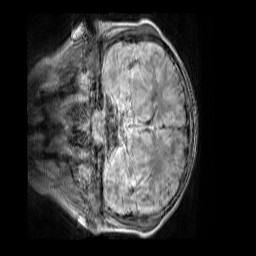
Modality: FLAIR
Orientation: coronal
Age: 11
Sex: male
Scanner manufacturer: siemens
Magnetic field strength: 3 T
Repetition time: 5 s
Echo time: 0.388 s